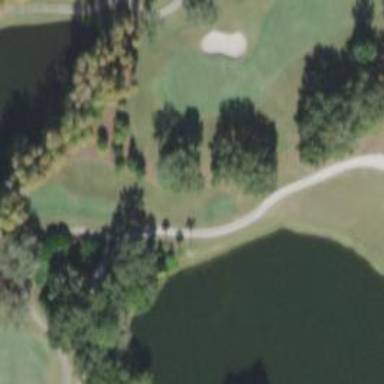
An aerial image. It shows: Path designated for golf carts.